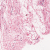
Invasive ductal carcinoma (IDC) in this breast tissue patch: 0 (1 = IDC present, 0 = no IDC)